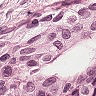
Metastatic tissue present: yes